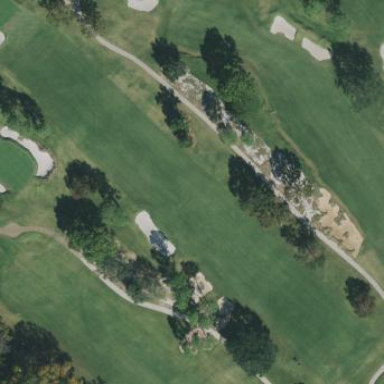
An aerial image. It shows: Grassy area designated as golf fairway.